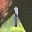
Label: 1